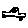
Label: car